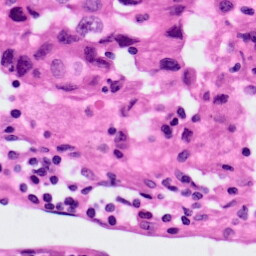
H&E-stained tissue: Lung